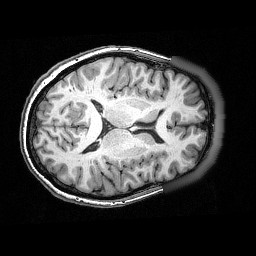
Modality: T1w
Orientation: axial
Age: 59
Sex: female
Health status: ill
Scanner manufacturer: siemens
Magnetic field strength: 3 T
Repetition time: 0.0025 s
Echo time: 0.00336 s